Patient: sex F, age 28
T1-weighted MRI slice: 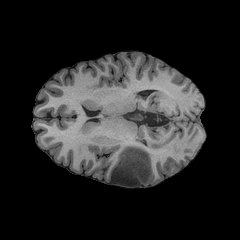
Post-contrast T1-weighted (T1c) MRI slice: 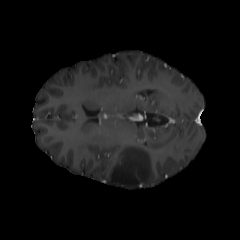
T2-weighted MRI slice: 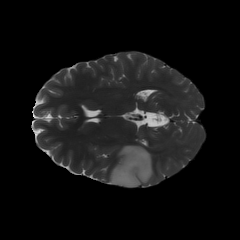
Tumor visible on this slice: yes
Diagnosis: Astrocytoma, IDH-mutant
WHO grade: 2